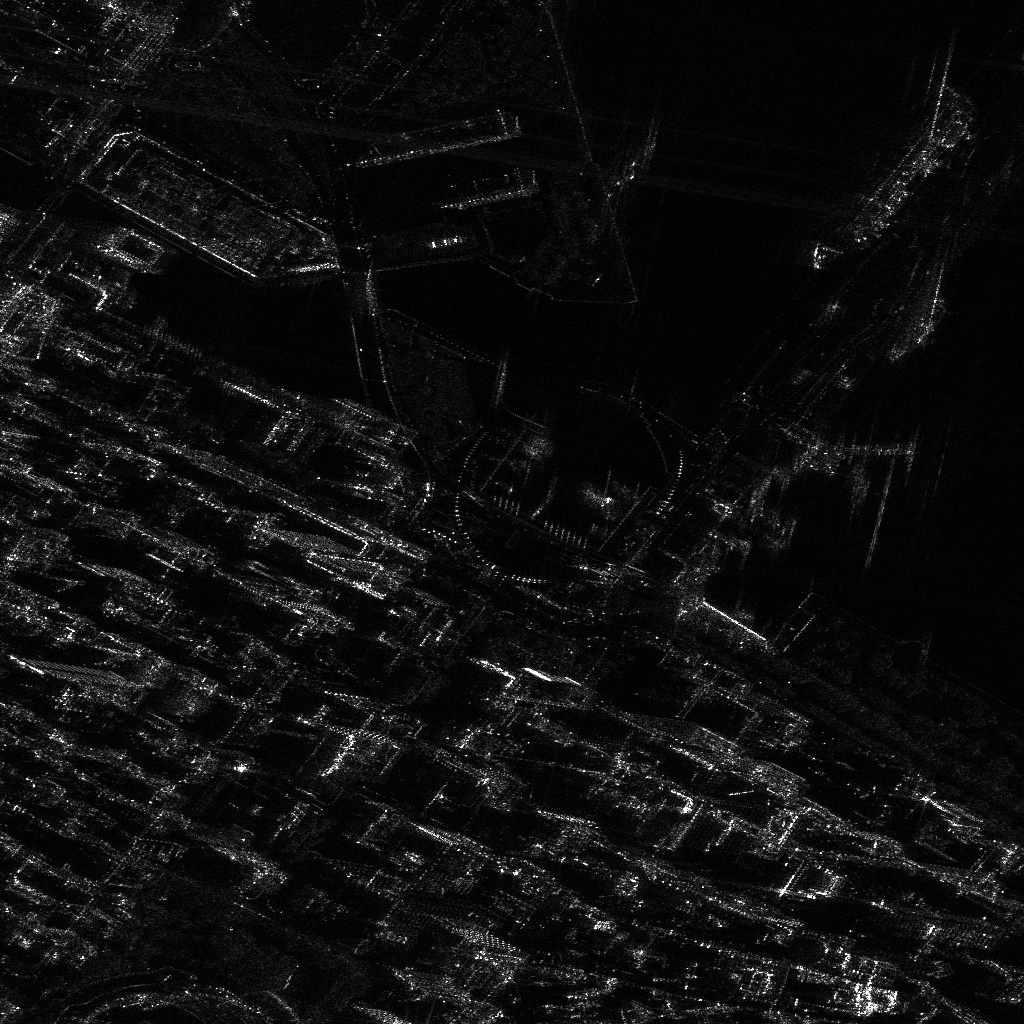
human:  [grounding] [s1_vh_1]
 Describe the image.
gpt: In the satellite image, there is  <ref>1 medium ore-oil </ref> <box>[[85, 5, 89, 29, 40]]</box> located at top right,  <ref>1 large container </ref> <box>[[87, 27, 90, 36, 39]]</box> located at right.